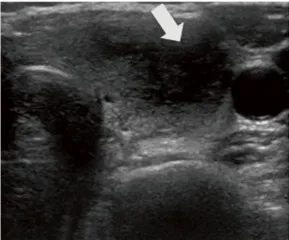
Initial thyroid ultrasound scanning and 99 m-Technetium scintiscan. A. Thyroid ultrasonography revealed a dyshomogeneous and hypoechoic nodule (15 x 0.8 mm) with an irregular and poorly defined border in the left thyroid lobe (indicated by a white arrow).
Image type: radiology (ultrasound)